Chest X-ray:
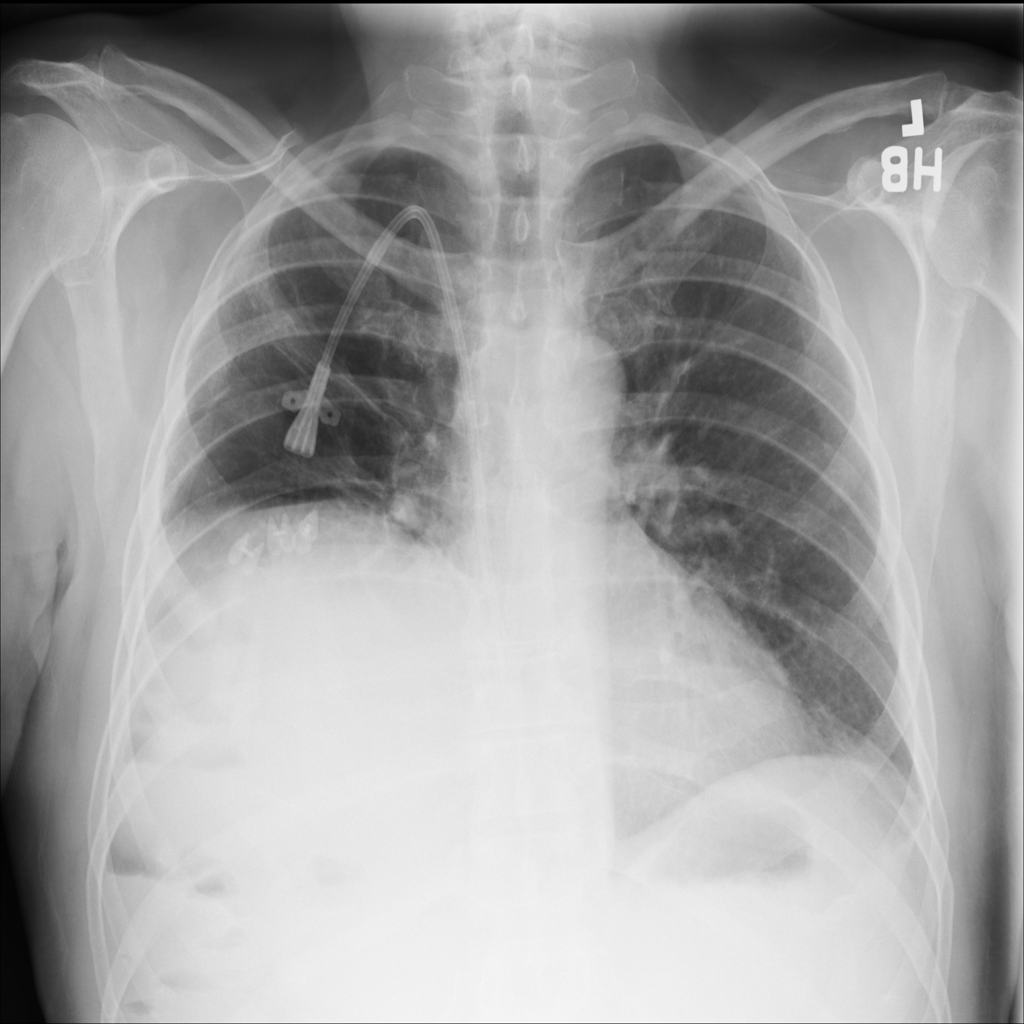
Findings: Fibrosis
No abnormal finding: no